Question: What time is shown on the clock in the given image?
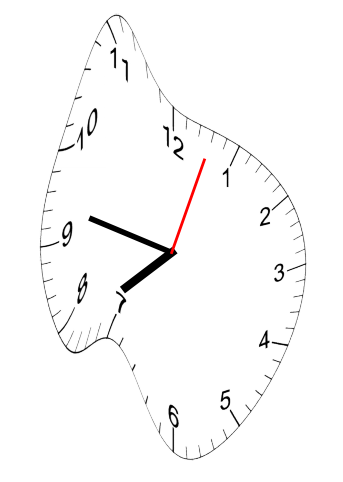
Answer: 07:47:03